Question: I have code with a custom exception:
'''
@ResponseStatus(value = BAD_REQUEST, reason = "Login is busy")
public class LoginIsBusyException extends RuntimeException{
}
'''
And a method that can throw it:
'''
@RequestMapping(method = POST)
public void registration(@RequestBody UserRest user) throws
LoginIsBusyException{
userService.checkAlreadyExist(user.getLogin(), user.getMail());
user.setActive(false);
UserRest userRest = userService.addUser(user);
Integer randomToken = randomTokenService.getRandomToken(userRest.getMail());
mailService.sendMail(randomToken, userRest.getLogin(), userRest.getMail());
}
'''
The problem is that the client receives only the error code but does not receive the statusText , Already tried to add a method catching this exception
'''
@ExceptionHandler(LoginIsBusyException.class)
public void handleException(HttpServletResponse response) throws IOException
{
response.sendError(HttpServletResponse.SC_BAD_REQUEST, "Login is busy");
}
'''
But, the message is lost somewhere and the customer gets this response:

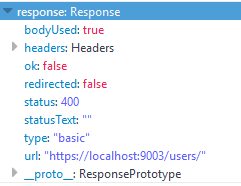
Answer: You have missed '@ResponseBody' for your 'handleException' method and also it 'void' with your current code i.e., you are NOT passing the 'response' body, as shown below:
'''
@ResponseBody
@ExceptionHandler(LoginIsBusyException.class)
public String handleException(HttpServletResponse response) throws IOException
{
response.sendError(HttpServletResponse.SC_BAD_REQUEST, "Login is busy");
}
'''
or else you use 'ResponseEntity' to produce both header and body as shown below
'''
@ExceptionHandler(LoginIsBusyException.class)
public ResponseEntity<String>
handleException(LoginIsBusyException exe) {
return ResponseEntity.status(HttpStatus.BAD_REQUEST).body("Login is busy");
}
'''